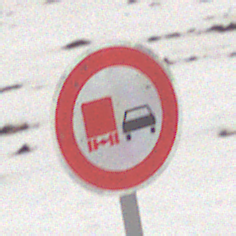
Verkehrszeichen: UeberholverbotKraftfahrzeuge
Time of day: MorningAfternoon
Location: Outdoor (Nature)
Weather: Overcast
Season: Winter
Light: Natural